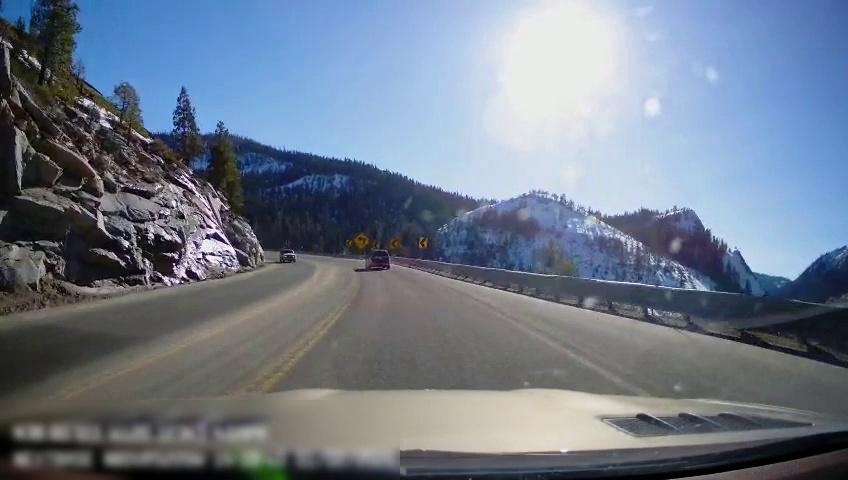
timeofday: Day
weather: Sunny
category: Drivable Space
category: Vehicles | SUV
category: Vehicles | SUV
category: Lanes | Current Lane
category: Lanes | Alternate Lane
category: Lanes | Current Lane
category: Traffic | Signs
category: Traffic | Signs
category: Traffic | Signs